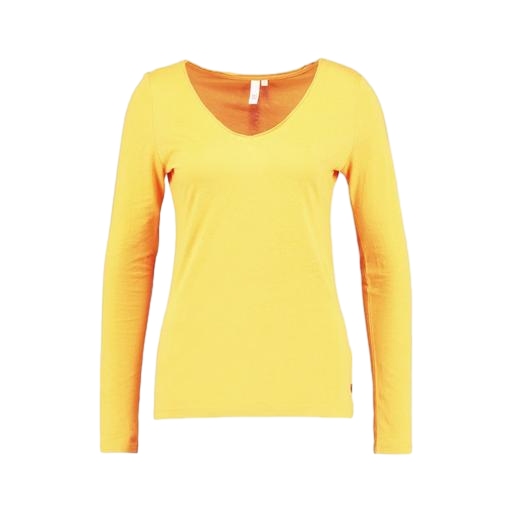
yellow iconic women's long-sleeved t-shirt, long-sleeve t-shirt only macy, yellow long-sleeve t-shirt, white background